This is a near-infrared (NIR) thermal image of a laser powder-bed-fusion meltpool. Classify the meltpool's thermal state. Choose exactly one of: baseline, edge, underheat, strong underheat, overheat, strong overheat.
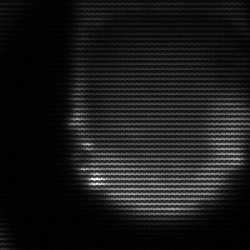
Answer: edge